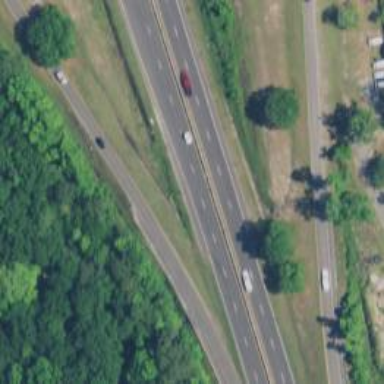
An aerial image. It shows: Trunk link highway.